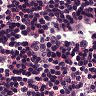
Metastatic tissue present: no